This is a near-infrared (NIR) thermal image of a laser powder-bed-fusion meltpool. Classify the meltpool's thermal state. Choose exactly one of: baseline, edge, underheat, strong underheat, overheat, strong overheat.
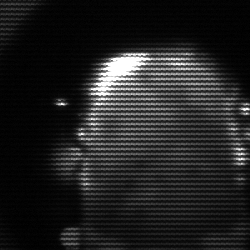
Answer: baseline